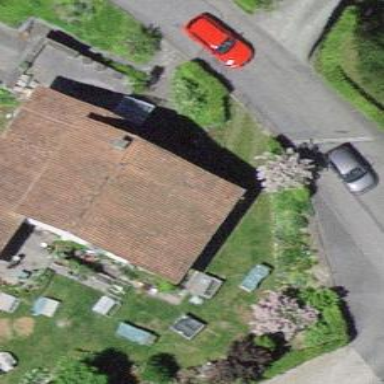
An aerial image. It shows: Residential building.